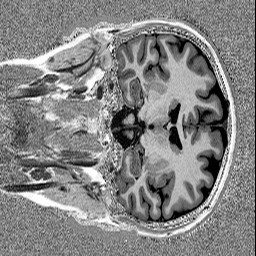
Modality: UNIT1
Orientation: coronal
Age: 25
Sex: female
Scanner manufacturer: siemens
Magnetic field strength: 3 T
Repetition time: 5 s
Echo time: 0.00298 s